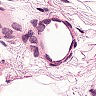
Metastatic tissue present: no